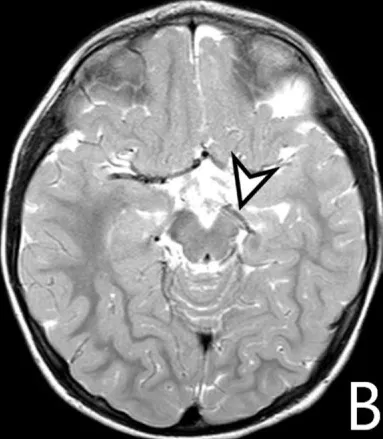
A and B: axial T2-WI. Underdeveloped left cerebrum (arrow), with secondary widening of the left lateral ventricle (cross). Left-sided mesencephalic atrophy by WD (arrowhead).
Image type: radiology (mri)